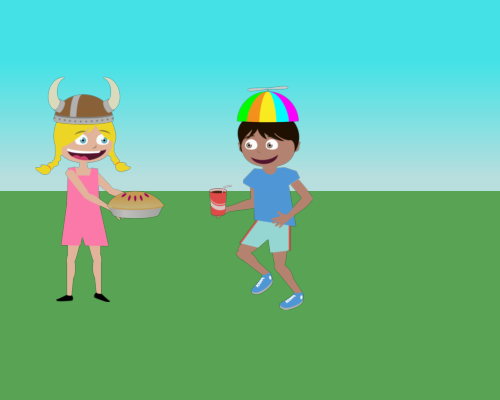
A girl with yellow pigtails holds a pie. She wears a horned hat and a pink outfit. A boy on her right walks towards her with a drink. He has a propeller hat. They are standing above the grass.